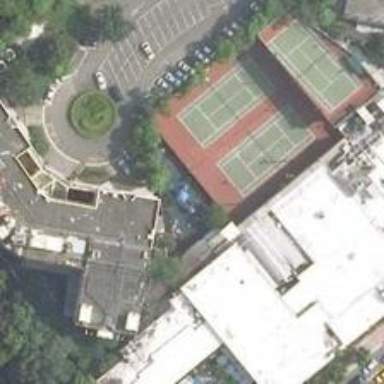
Three tennis courts are next to the building with a sense of design .